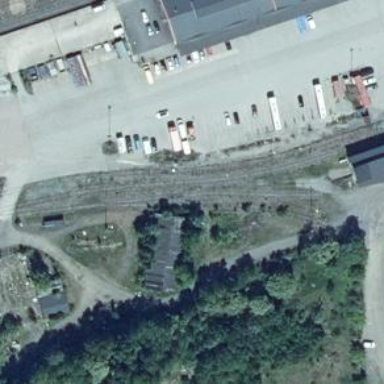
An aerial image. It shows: Abandoned railway yard.